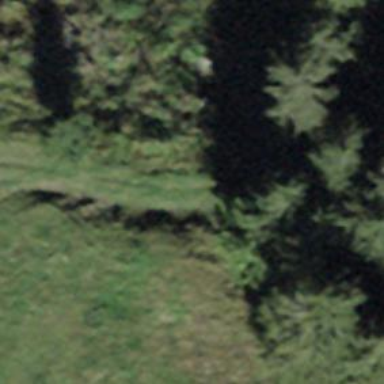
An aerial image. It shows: Path.